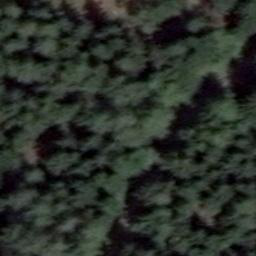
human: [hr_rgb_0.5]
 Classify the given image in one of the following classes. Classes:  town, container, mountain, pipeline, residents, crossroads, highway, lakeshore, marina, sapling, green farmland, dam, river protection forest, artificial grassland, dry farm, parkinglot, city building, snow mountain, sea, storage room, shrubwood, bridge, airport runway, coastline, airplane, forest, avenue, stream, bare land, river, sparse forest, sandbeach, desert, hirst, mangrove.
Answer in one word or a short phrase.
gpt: forest